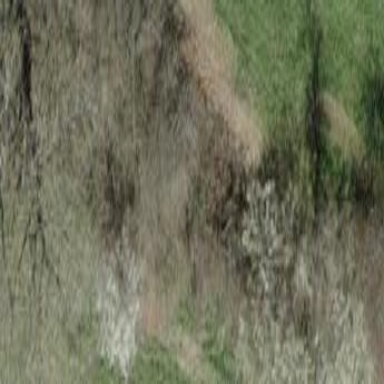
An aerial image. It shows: Patch of scrub vegetation.